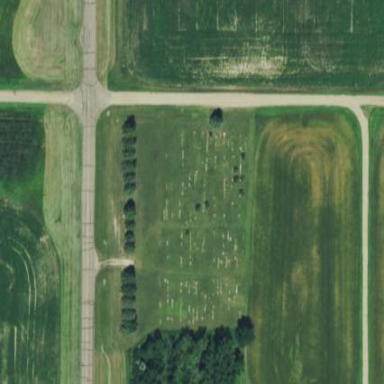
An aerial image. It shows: Graveyard.